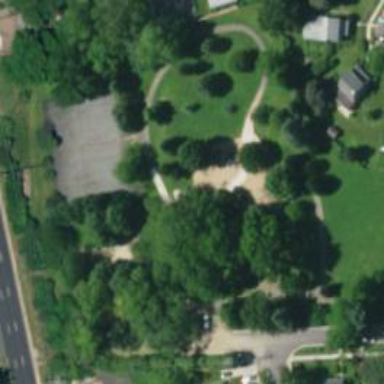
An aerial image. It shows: Playground with roundabout.